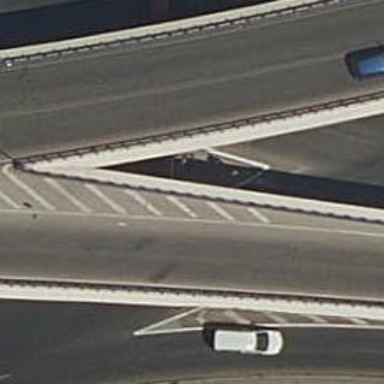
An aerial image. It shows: Road with traffic signals.